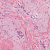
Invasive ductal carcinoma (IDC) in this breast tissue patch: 0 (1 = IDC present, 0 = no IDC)